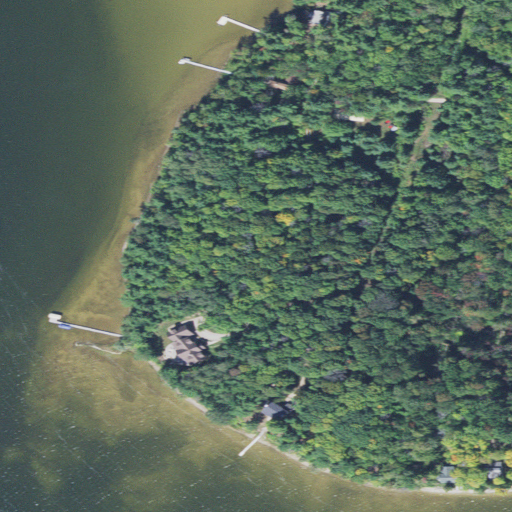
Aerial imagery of cape in Michigan named Bently Point containing open water, deciduous forest, open development, woody wetlands, evergreen forest, mixed forest, herbaceous wetlands, grassland, and low intensity development